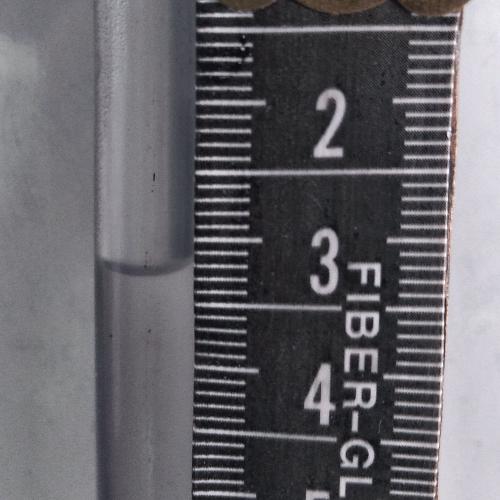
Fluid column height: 3.2 cm